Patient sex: M
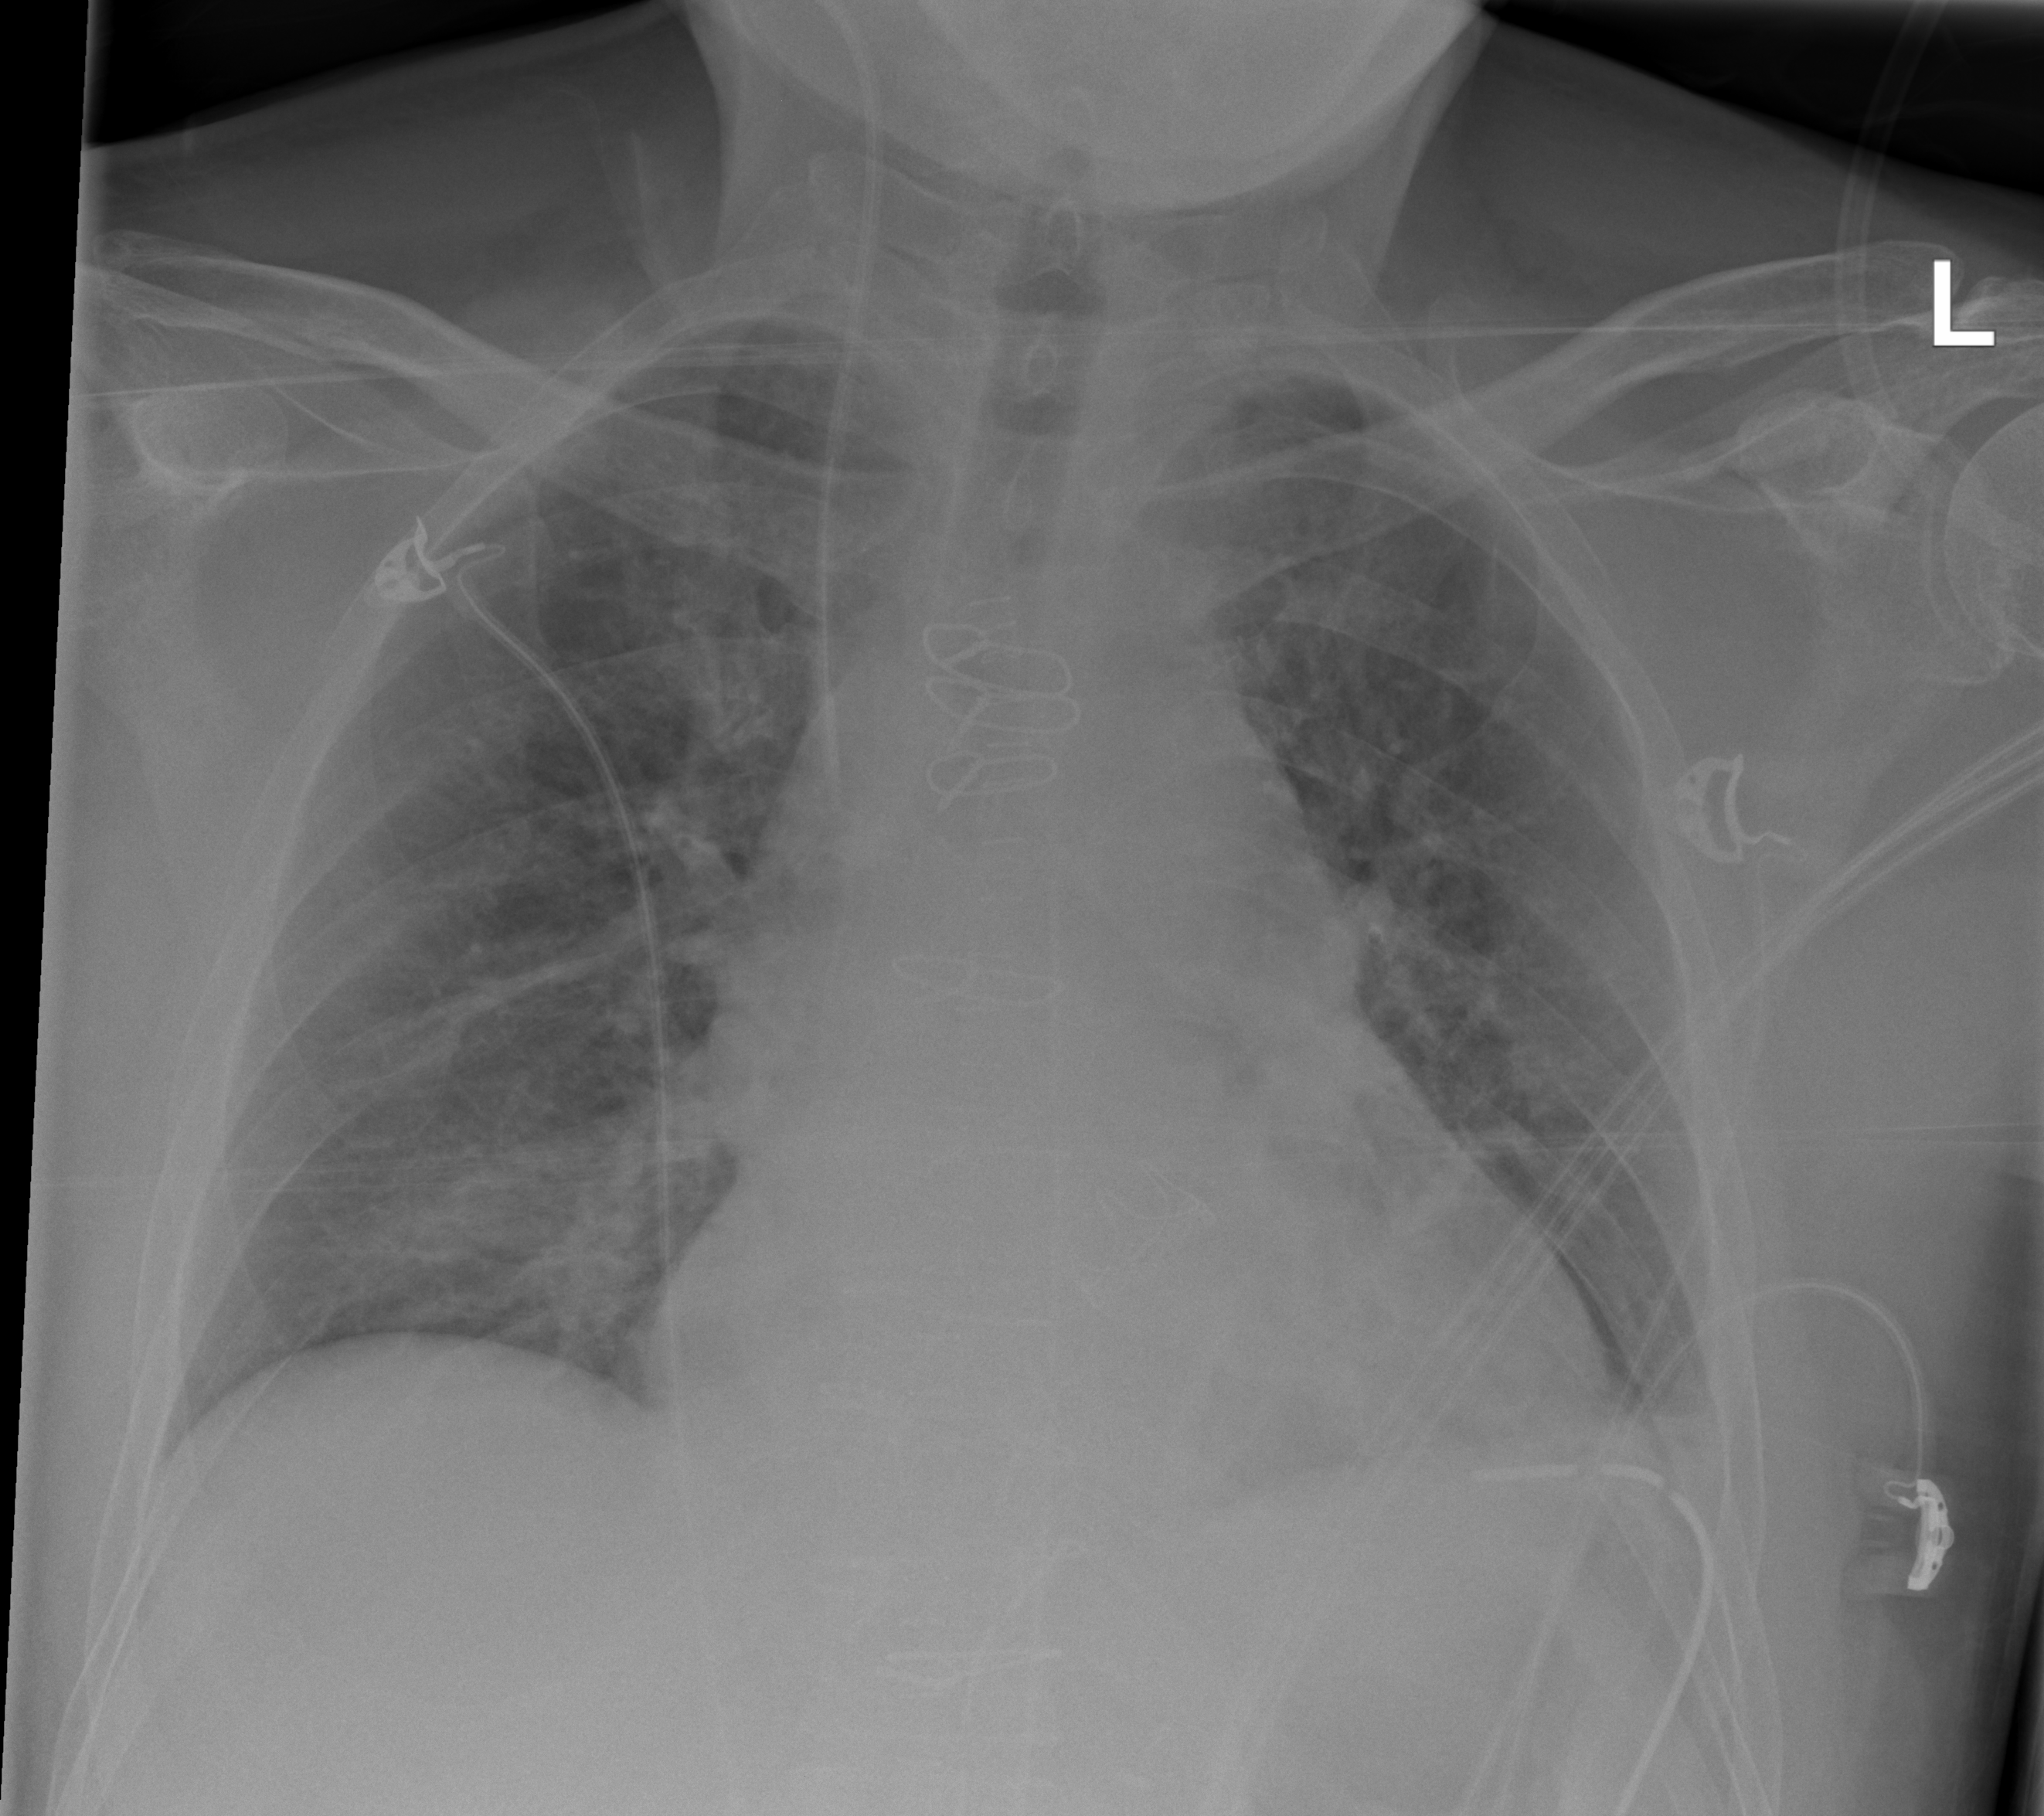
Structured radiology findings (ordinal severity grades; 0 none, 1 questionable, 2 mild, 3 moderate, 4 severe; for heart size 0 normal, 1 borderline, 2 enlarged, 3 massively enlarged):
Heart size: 2
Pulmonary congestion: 2
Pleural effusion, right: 0
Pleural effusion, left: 2
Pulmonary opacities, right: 2
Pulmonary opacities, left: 2
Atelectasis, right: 2
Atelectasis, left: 2